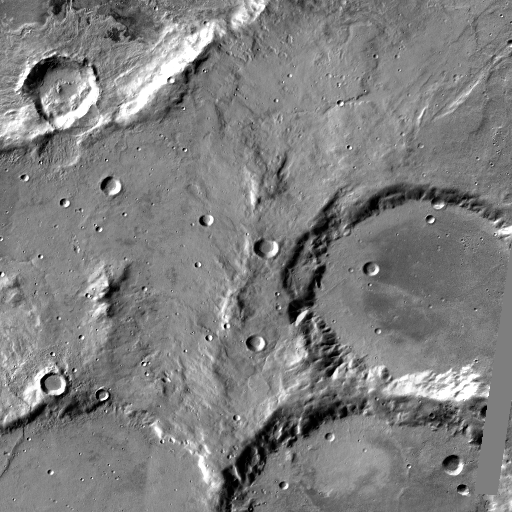
Crater classes present: Background, Other, Buried, Secondary